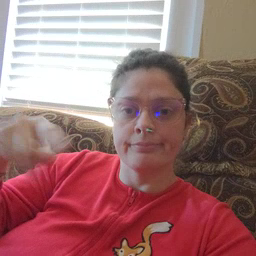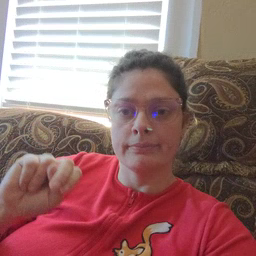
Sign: pen